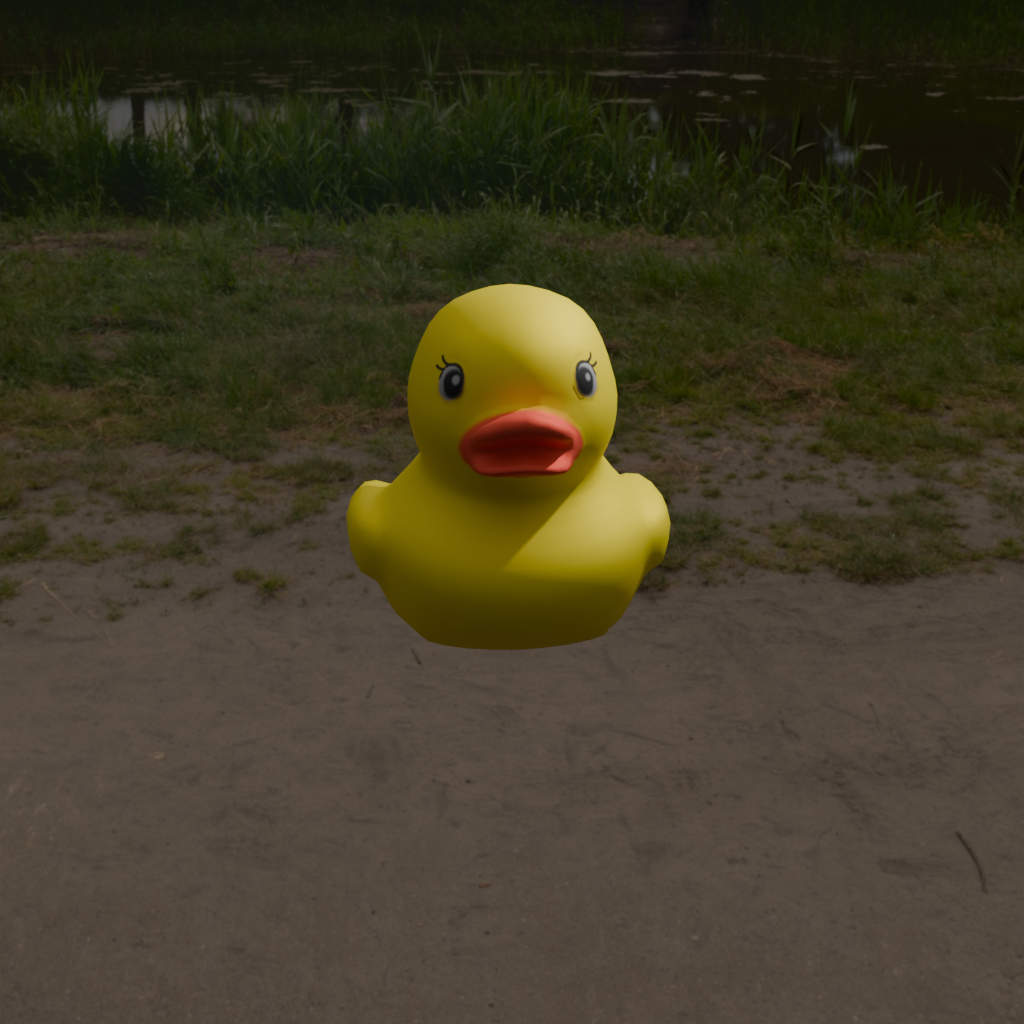
an image of a yellow rubber duck seen from <front> in a lakeside with a cloudy sky surrounded by greenery and dirt paths.